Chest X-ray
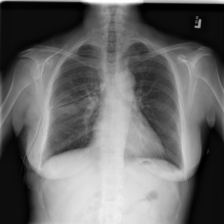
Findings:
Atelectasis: negative
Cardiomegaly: negative
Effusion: negative
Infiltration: negative
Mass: negative
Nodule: negative
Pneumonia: negative
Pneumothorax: positive
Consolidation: negative
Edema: negative
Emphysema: negative
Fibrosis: negative
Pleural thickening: negative
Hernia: negative